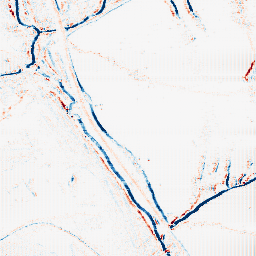
Category: morphological
Decomposition family: morphological_rect
Decomposition parameters: operation: average
width: 5
height: 3
Upsampling method: fft_zeropad
Upsampling parameters: scale: 4
Upsampling scale: 4